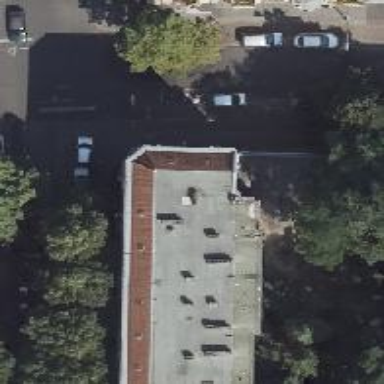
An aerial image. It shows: Cafe.